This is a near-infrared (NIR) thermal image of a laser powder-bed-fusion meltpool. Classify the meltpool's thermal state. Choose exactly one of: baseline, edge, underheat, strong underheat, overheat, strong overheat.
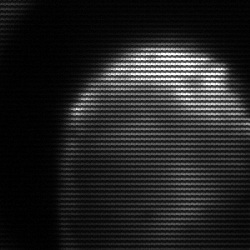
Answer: edge